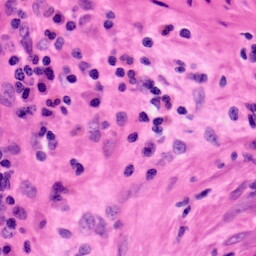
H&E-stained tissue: Colon